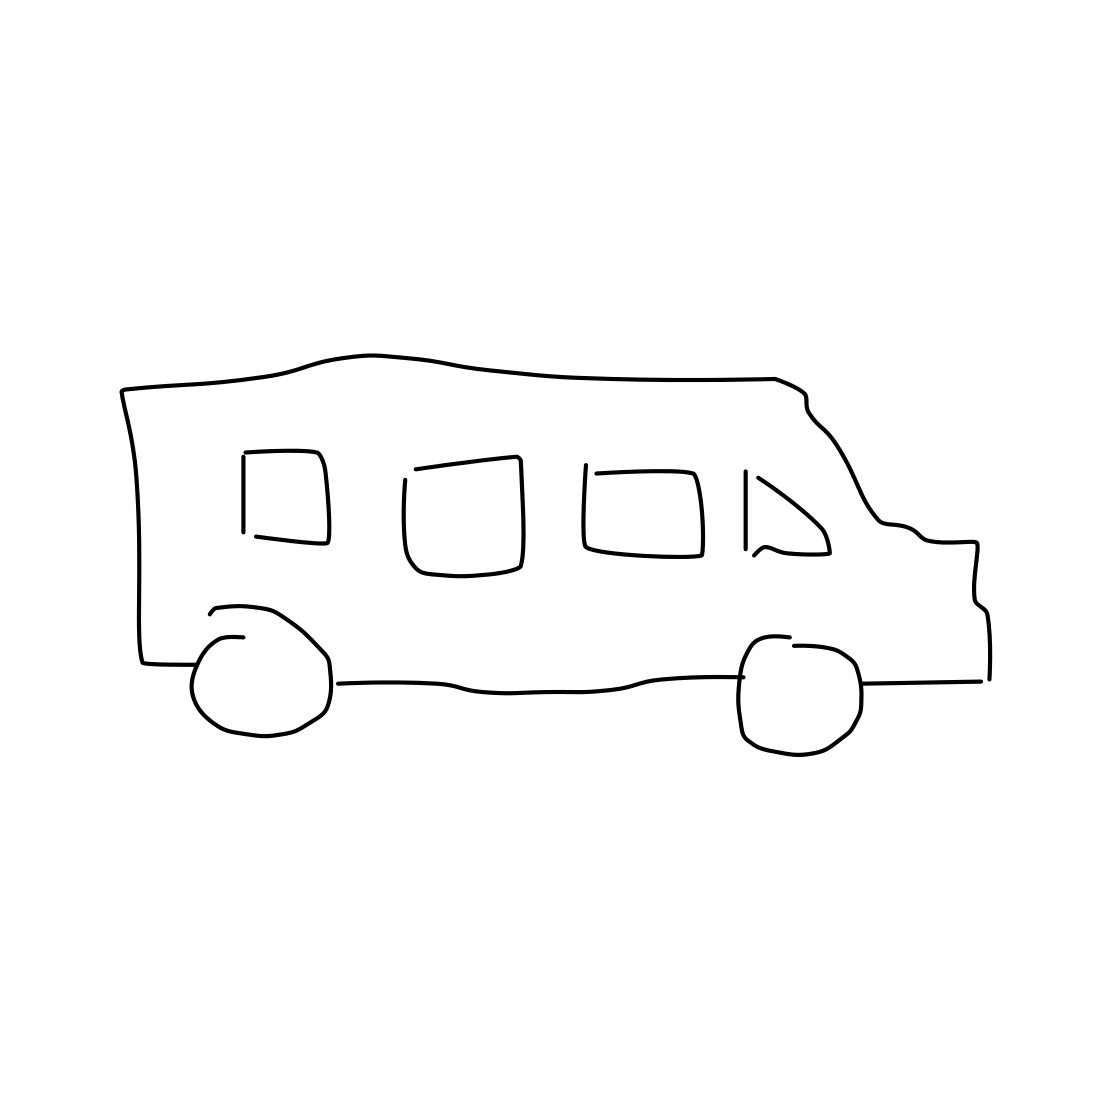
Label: van